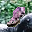
Label: 8